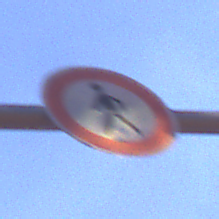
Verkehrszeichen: VerbotFussgaenger
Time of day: Night
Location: Outdoor (Urban)
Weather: PartlyCloudy
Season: NotSpecified
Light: Artificial